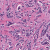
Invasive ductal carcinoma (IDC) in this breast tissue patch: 1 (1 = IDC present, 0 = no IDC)